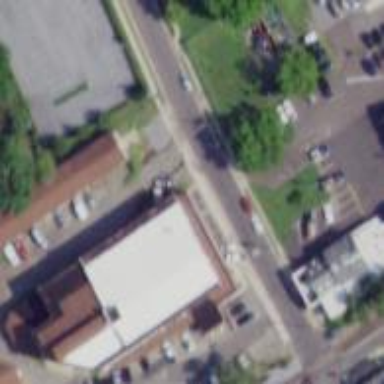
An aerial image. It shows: Hardware shop located in building.